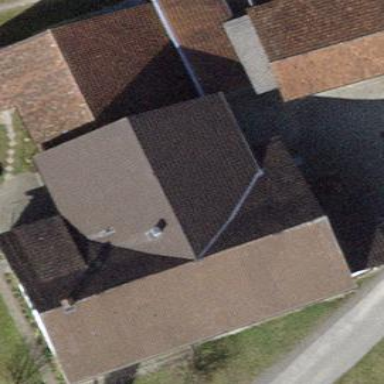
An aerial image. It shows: Farm building with gabled roof.